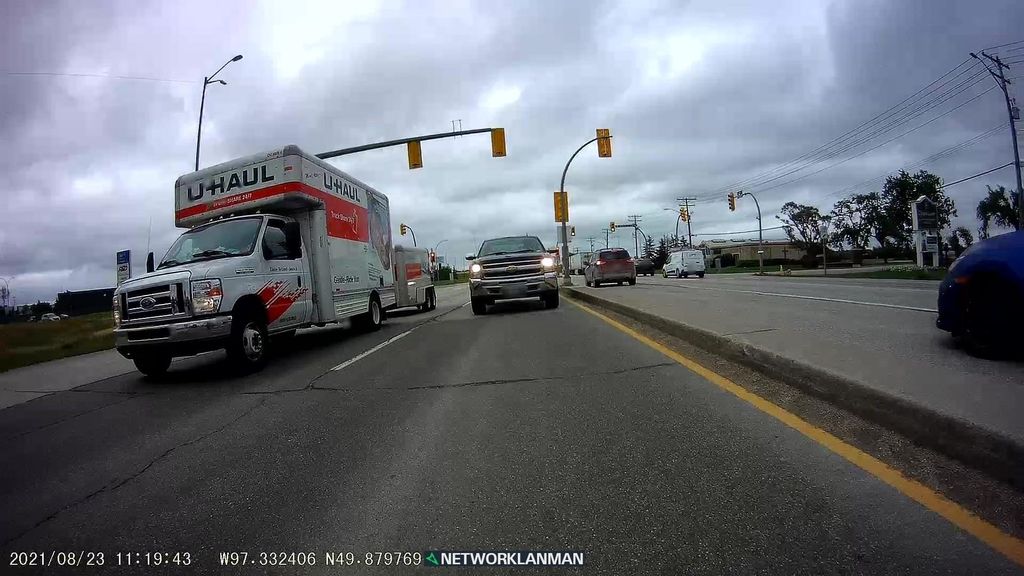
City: winnipeg